Interaction volume radius: 5 \u00c5
Interaction volume height: 15 \u00c5
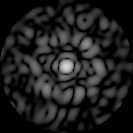
Disorder parameter: 0.7891